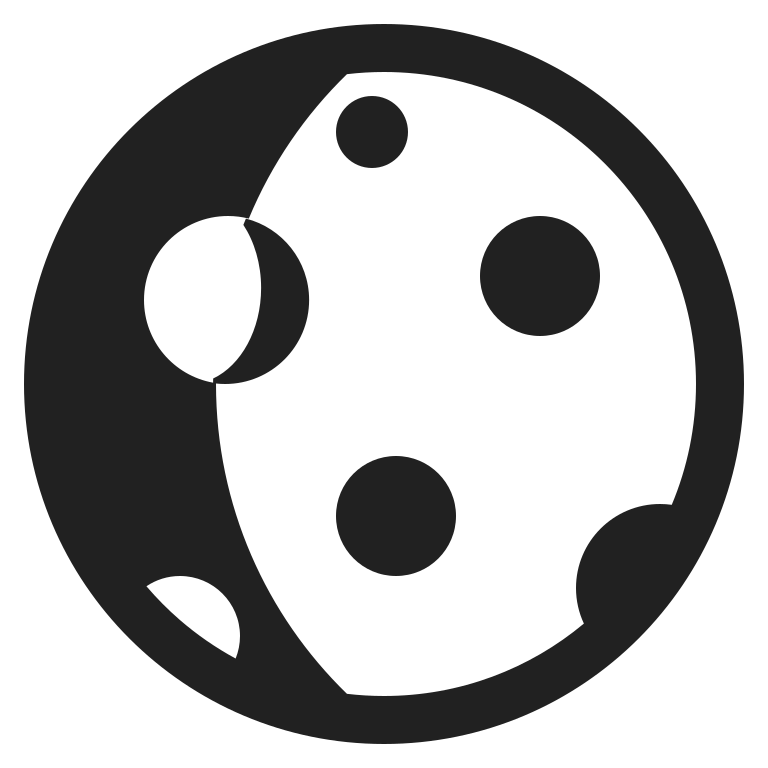
waxing gibbous moon high contrast